Aerial crown-view tile of a tropical tree (Barro Colorado Island, Panama), acquired 20250414:
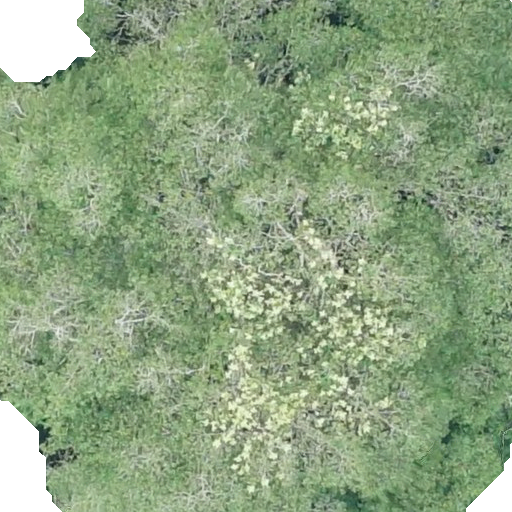
Species: Hura crepitans
GBIF accepted scientific name: Hura crepitans
Crown area: 525.11 m²